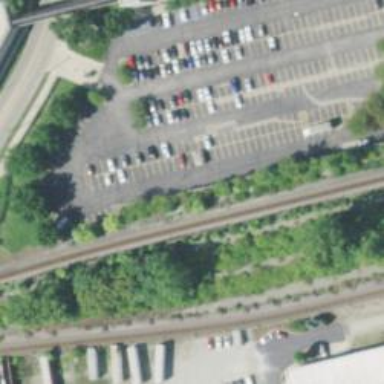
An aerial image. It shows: Abandoned railway.